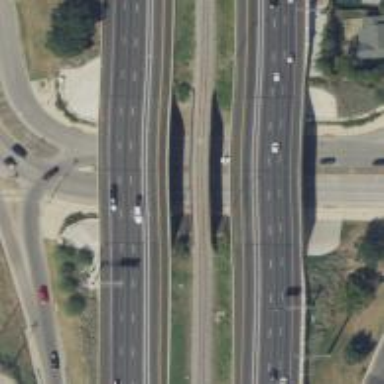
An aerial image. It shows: Asphalt bridge over motorway.